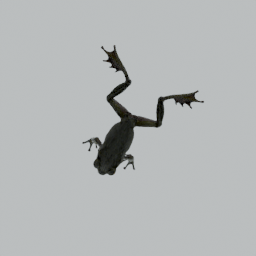
Label: animals